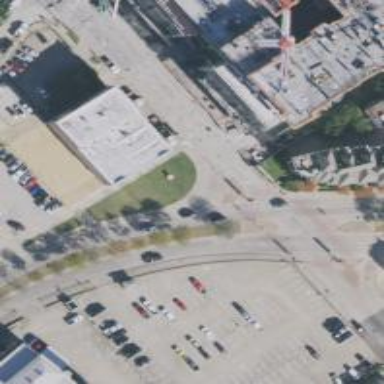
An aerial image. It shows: Secondary link road with separate sidewalks.